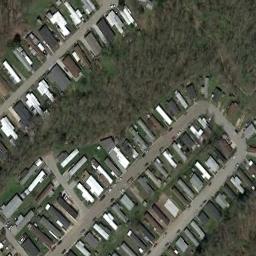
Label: mobile_home_park